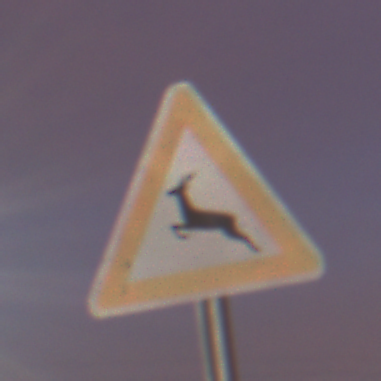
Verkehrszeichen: WildwechselRechts
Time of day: SunriseSunset
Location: Outdoor (Urban)
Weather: PartlyCloudy
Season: NotSpecified
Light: Artificial